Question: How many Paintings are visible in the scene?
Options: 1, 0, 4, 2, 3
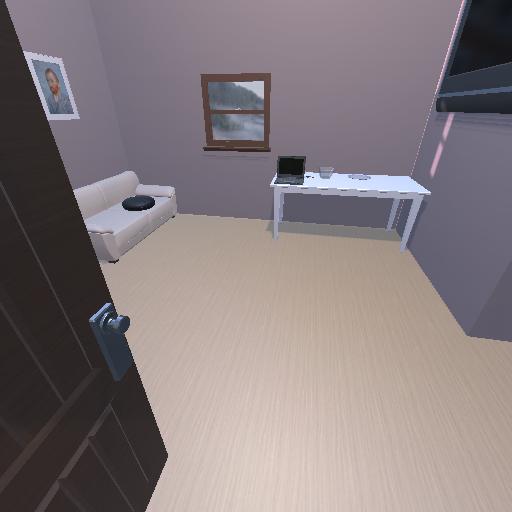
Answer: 1